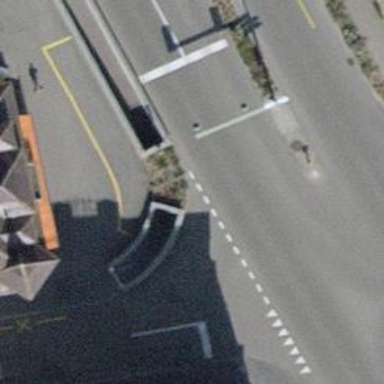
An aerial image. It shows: Set of steps on the road.